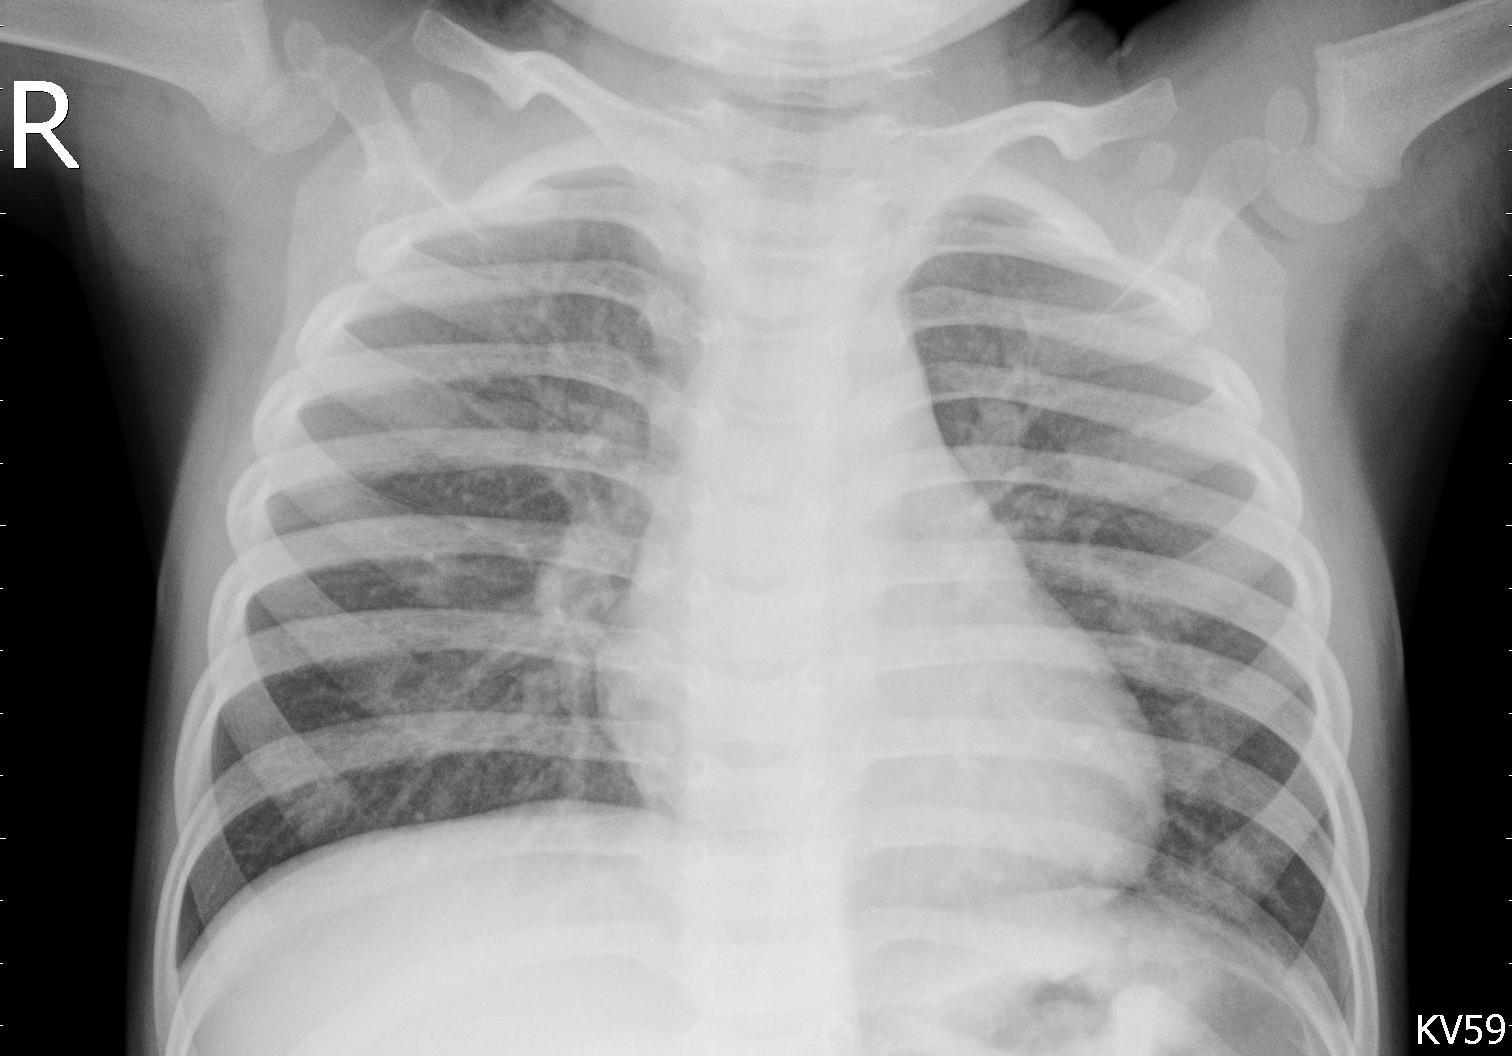
Diagnosis: PNEUMONIA